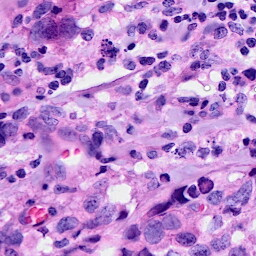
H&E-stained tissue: Breast